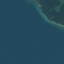
Land use / land cover class: SeaLake